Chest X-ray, PA view. Patient: 31 years old, sex M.
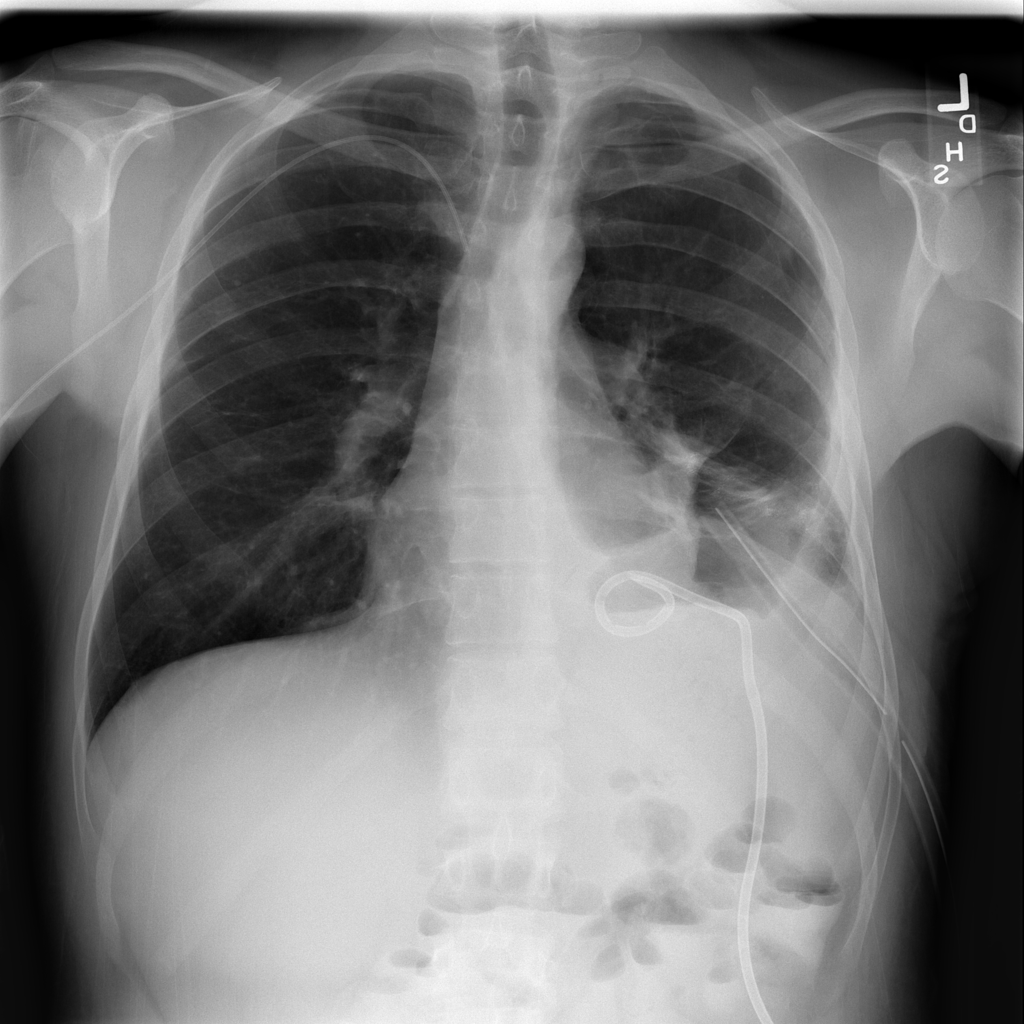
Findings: No Finding